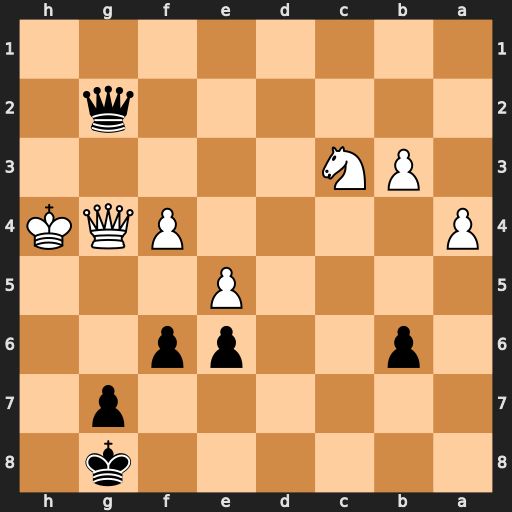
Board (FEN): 6k1/6p1/1p2pp2/4P3/P4PQK/1PN5/6q1/8
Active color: b
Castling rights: -
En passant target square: -
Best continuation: Qh2+ Qh3 Qxf4+ Qg4 Qh2+